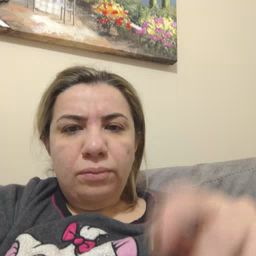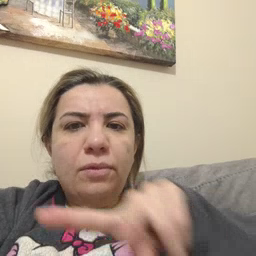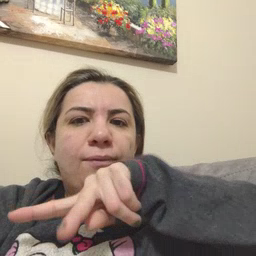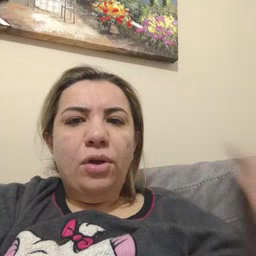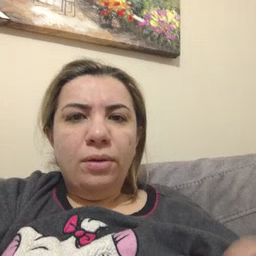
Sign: fall